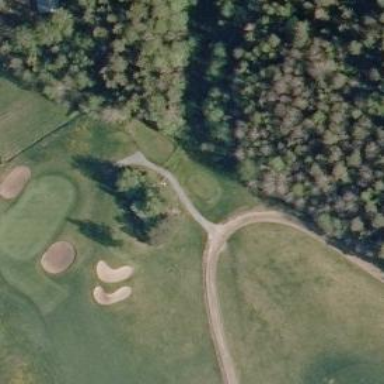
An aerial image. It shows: Path used for golf. It is grade2 tracktype path.